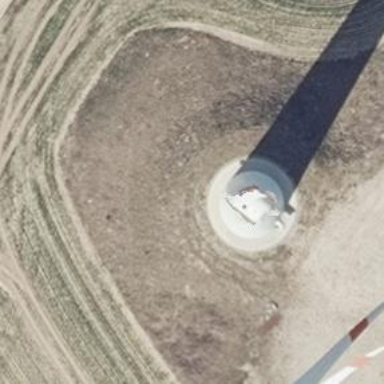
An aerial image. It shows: Wind generator powered by horizontal axis wind turbine.